Interaction volume radius: 10 \u00c5
Interaction volume height: 30 \u00c5
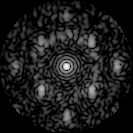
Disorder parameter: 0.5235